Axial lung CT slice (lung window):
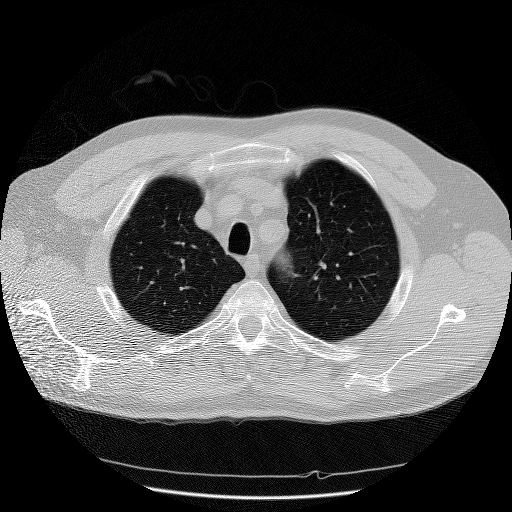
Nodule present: no